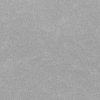
Atmospheric dust classification: dusty